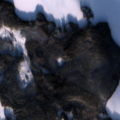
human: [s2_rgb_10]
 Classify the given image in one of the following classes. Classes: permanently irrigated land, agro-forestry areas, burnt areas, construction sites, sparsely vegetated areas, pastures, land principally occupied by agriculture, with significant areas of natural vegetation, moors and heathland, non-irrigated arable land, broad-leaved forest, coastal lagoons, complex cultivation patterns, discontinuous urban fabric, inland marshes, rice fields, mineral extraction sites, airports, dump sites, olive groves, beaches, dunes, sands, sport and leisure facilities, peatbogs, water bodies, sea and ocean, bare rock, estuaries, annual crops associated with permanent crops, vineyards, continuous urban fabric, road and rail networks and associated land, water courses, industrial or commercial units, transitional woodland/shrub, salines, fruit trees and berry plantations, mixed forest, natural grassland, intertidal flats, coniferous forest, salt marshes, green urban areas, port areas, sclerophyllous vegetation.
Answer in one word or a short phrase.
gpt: coniferous forest, water bodies